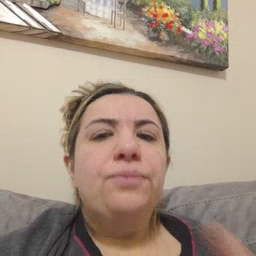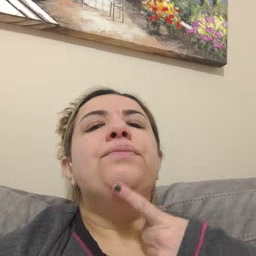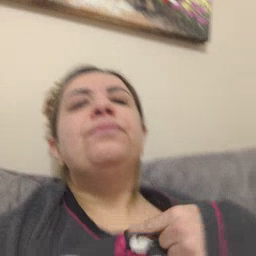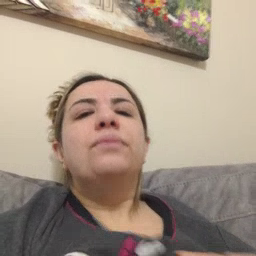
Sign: thirsty